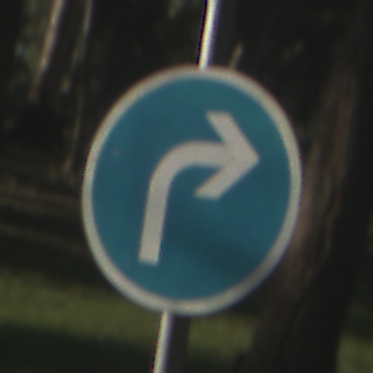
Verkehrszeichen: VorgeschriebeneFahrtrichtungRechts
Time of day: MorningAfternoon
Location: Outdoor (Nature)
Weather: Clear
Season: NotSpecified
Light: Natural